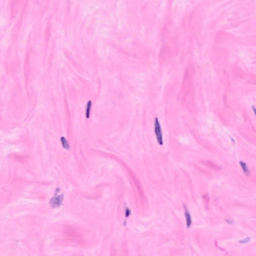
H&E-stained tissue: Breast